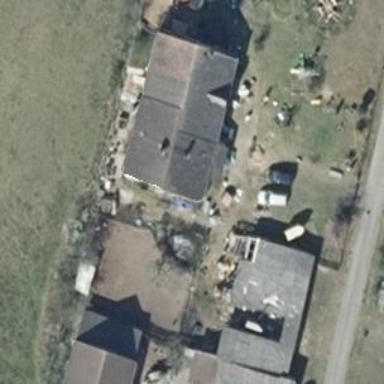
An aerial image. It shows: House with gabled roof oriented along the structure.